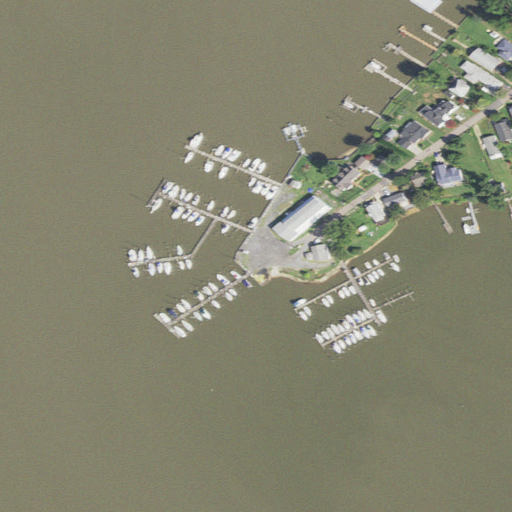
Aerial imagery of cape in Virginia named Winkedoodle Point containing open water, medium intensity development, low intensity development, high intensity development, grassland, and open development